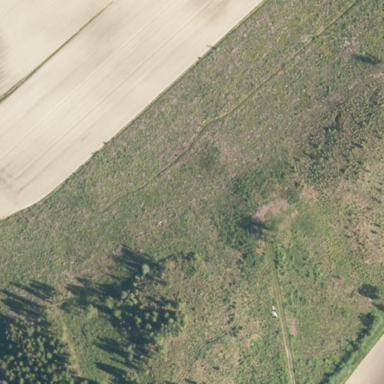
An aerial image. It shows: Scrub vegetation in area designated for logging.